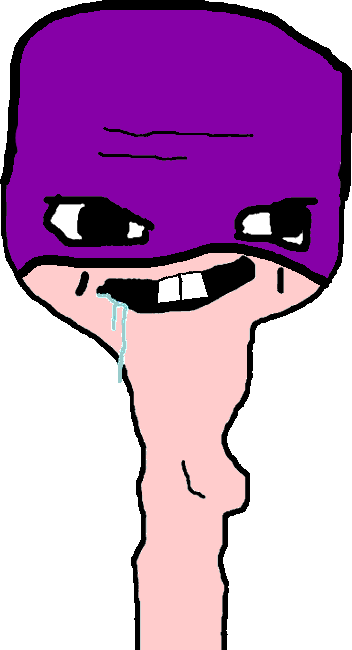
Label: 5_Brainlet